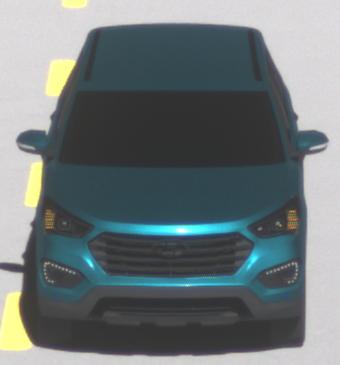
Make: Hyundai
Model: Santa Fe 2.4 GDI
Detailed model: Santa Fe (DM)
Model produced from: 2017/08
Model produced until: 2018/01
Doors: 5
Color: blue
Road condition: dry road
Daytime: midday
Contrast: high contrast